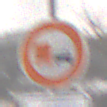
Verkehrszeichen: UeberholverbotKraftfahrzeuge
Zusatzzeichen unten: ZeitangabenMitBeschraenkungAufWochentage1
Umgebung: Outdoor, Nature
Tageszeit: Midday
Wetter: Overcast
Licht: Natural
Jahreszeit: Winter
Kontrast: LowContrast